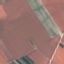
Land use / land cover: AnnualCrop